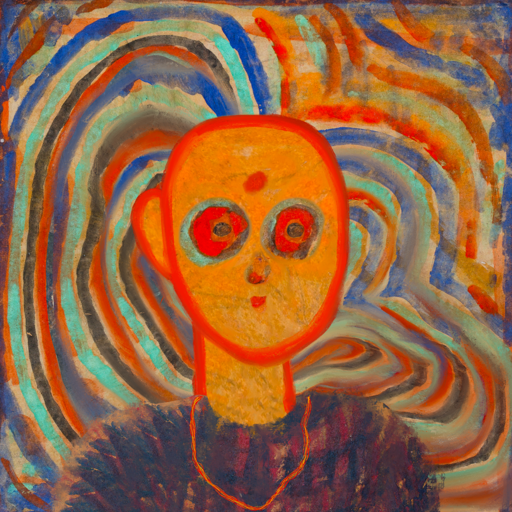
Background: Sisters, Head And Neck Front: Sisters, Face Front: Sisters, Bust: In_The_Sun, Hair Front: Blank, Head Accessory: Blank, Second Necklace: Gypsy_Mother_2, Necklace: Blank, Baby: Blank